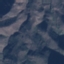
Land use / land cover class: HerbaceousVegetation